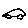
Label: car